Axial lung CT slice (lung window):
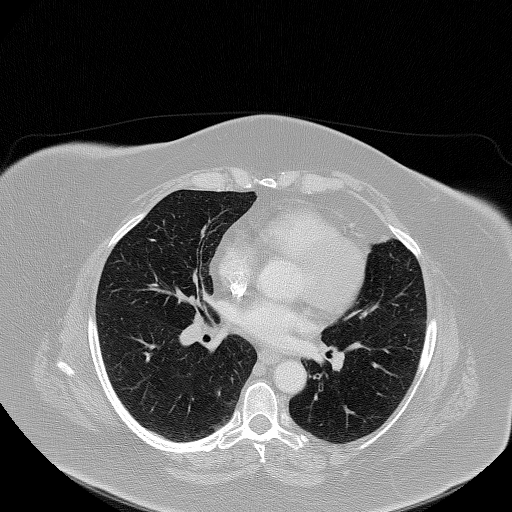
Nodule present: no